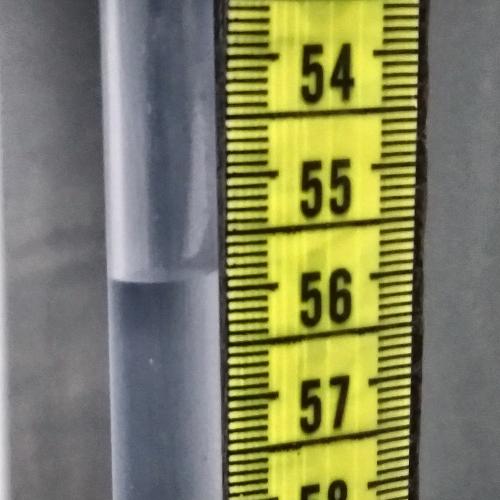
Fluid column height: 55.9 cm